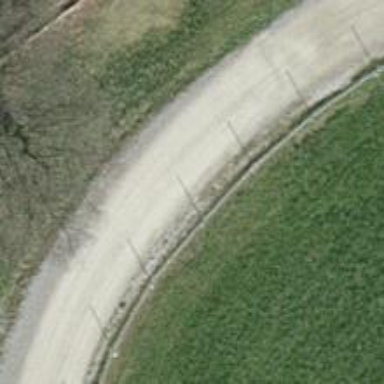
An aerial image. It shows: Compacted track with grade2 surface.